Question: The image shows what I want to accomplish:

Here is the code that I have:
<URL>
'''
<div style="width: 200px" >
<div class="niveles-porcentaje">
<div class="alta" style="width: 40%"> <span class="porcentaje">40%</span></div>
</div>
'''
And the style I am having trouble to fix:
'''
div.niveles-porcentaje {
width:100%;
height:100%;
align-self:center;
text-align:center;
display:inline-table;
background-color:#D7D7D7;
}
div.alta {
display:inline-table; /*inside a table*/
line-height: 2em;
background-color: #06AC09;
height:100%;
float:left;
}
span.porcentaje{
text-align:center;
vertical-align:middle;
z-index:99;
}
'''
The div will be inside a td.
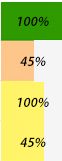
Answer: You will have to make the text's parent full width. To do that, remove the back color and 'width' definition from the '.alta' div, and create an inner absolute div to deal with the color fill, that won't interfeer with the text.
Also, remember to set the text 'span' to 'display: block' to be full width. Check here: <URL>
'''
<div style="width: 200px" >
<div class="niveles-porcentaje">
<div class="alta">
<div class="fill" style="width: 40%"></div>
<span class="porcentaje">40%</span>
</div>
</div>
</div>
'''
CSS:
'''
div.niveles-porcentaje {
width:100%;
height:100%;
align-self:center;
text-align:center;
display:inline-table;
background-color:#D7D7D7;
}
div.alta {
display:inline-table; /*inside a table*/
line-height: 2em;
height:100%;
width: 100%;
position: relative;
}
div.alta .fill {
background-color: #06AC09;
height:100%;
position: absolute;
}
span.porcentaje{
text-align:center;
vertical-align:middle;
z-index:99;
position: relative;
display: block;
}
'''